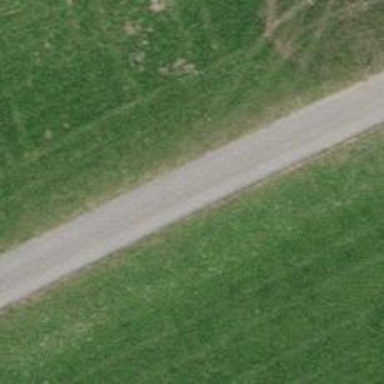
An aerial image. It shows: Well-maintained track road with grade 1 tracktype.